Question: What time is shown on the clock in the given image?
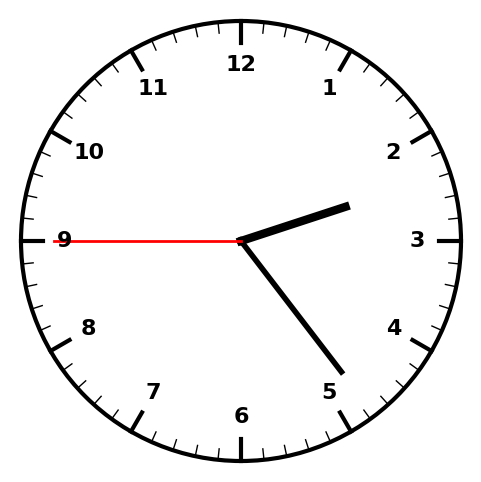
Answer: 02:23:45